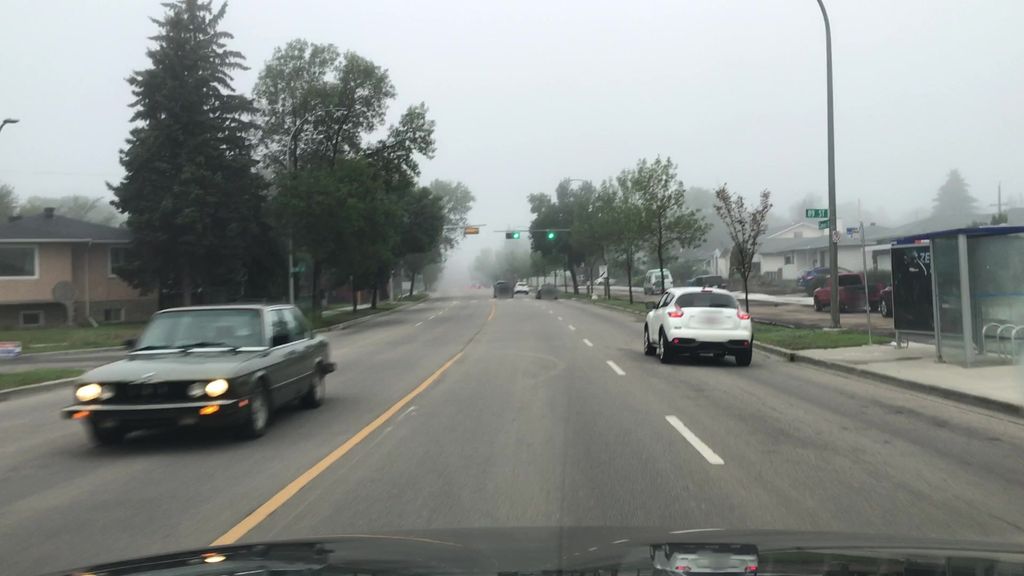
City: edmonton